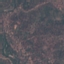
Land use / land cover: HerbaceousVegetation